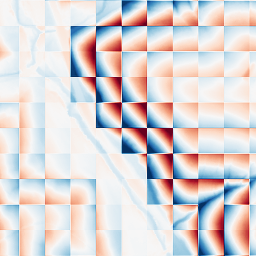
Category: wavelet
Decomposition family: wavelet_dwt
Decomposition parameters: wavelet: haar
level: 5
Upsampling method: cubic_catmull_rom
Upsampling parameters: scale: 8
Upsampling scale: 8